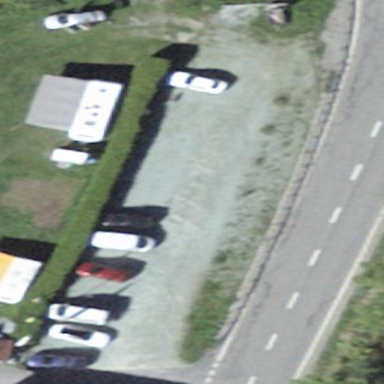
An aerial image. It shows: Parking area with surface.